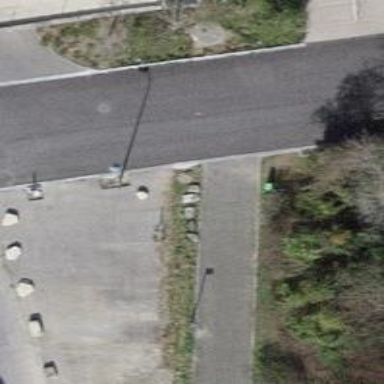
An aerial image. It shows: Bollard.